Question: I've got the following code and I believe the ViewModel is structured correctly (I could be wrong) but I can't seem to access the values properly.
## The JavaScript Pieces
NOTE: I'm using the Hot Towel SPA template with DurandalJS and '<!-- ko compose -->' style binding but I'm not showing that here to keep it simple.
'''
var vm = {
activate: activate,
title: 'People',
people: [
new PersonItem('TestFirst', 'TestLast', 'first@last.com', '<PHONE>', 'bio here'),
new PersonItem('TestFirst2', 'TestLast2', 'first2@last2.com', '<PHONE>', 'bio here')
],
mytext: 'Oh Hey There'
};
return vm;
function PersonItem(firstname, lastname, email, phone, shortbio) {
var firstName = firstname;
var lastName = lastname;
var emailAddress = email;
var phoneNumber = phone;
var shortBio = shortbio;
var fullName = function () {
return firstName + " " + lastName;
};
var imagePath = function() {
return "/Content/images/Bio_" + firstName + "_" + lastName + ".jpg";
};
var resumePath = function () {
return "/Content/Resumes/resume_" + firstName + "_" + lastName + ".pdf";
};
'''
## The Binding I'm Trying
'''
<div data-bind="text: mytext"></div>
<ul data-bind="foreach: people">
<li data-bind="text: firstName"></li>
</ul>
'''
## The Problem
I see a bullet is created, which seems to indicate the collection is being found, but the way I'm trying to access "firstName" doesn't seem to be working correctly.
I see the following (note that the text string is binding so I know knockout is doing its thing):

I know this is likely a simple oversight on my part but I just can't seem to see it and Google has me coming up empty (likely because I'm not sure exactly what to search for).
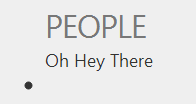
Answer: In your PersonItem you defined firstName as a private property as of the variable declaration.
This indicates that it is only visible inside the Class itself.
Try changing it to
'''
this.firstName = firstname;
'''
also you may wan't to think about using observables, if the values are going to change that would yield.
'''
this.firstName = ko.observable(firstname);
'''